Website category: sports
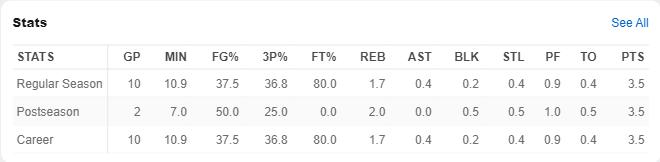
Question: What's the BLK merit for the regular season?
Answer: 0.2

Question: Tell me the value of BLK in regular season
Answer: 0.2

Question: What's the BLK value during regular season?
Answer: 0.2

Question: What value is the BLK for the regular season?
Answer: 0.2

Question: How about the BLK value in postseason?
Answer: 0.5

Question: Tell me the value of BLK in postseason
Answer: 0.5

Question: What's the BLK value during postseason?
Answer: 0.5

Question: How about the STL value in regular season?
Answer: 0.4

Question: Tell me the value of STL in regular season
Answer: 0.4

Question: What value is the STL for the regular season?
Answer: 0.4

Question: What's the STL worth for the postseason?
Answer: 0.5

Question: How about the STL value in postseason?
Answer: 0.5

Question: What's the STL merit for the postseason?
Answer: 0.5

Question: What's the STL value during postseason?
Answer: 0.5

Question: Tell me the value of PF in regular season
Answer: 0.9

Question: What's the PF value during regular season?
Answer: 0.9

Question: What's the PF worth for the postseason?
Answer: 1.0

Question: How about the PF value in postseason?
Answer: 1.0

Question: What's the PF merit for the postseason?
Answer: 1.0

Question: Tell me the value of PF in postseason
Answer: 1.0

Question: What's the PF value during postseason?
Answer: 1.0

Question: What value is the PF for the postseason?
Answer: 1.0

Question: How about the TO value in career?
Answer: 0.4

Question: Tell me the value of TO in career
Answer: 0.4

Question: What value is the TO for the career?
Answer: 0.4

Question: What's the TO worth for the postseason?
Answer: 0.5

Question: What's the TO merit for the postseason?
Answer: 0.5

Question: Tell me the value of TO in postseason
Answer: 0.5

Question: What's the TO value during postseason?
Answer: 0.5

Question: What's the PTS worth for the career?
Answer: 3.5

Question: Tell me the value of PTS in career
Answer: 3.5

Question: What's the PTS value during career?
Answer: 3.5

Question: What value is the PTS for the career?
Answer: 3.5